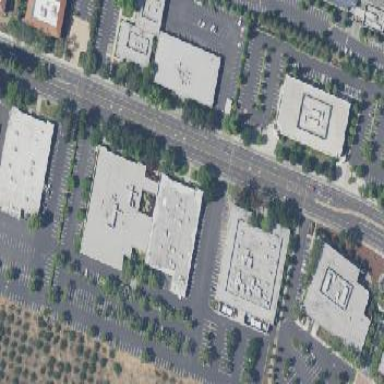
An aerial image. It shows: Office building.